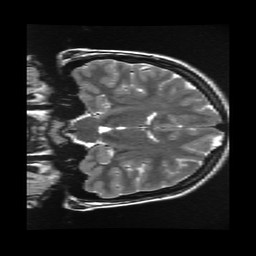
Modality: T2w
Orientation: coronal
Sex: female
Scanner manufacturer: ge
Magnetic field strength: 3 T
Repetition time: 5 s
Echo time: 0.1024 s